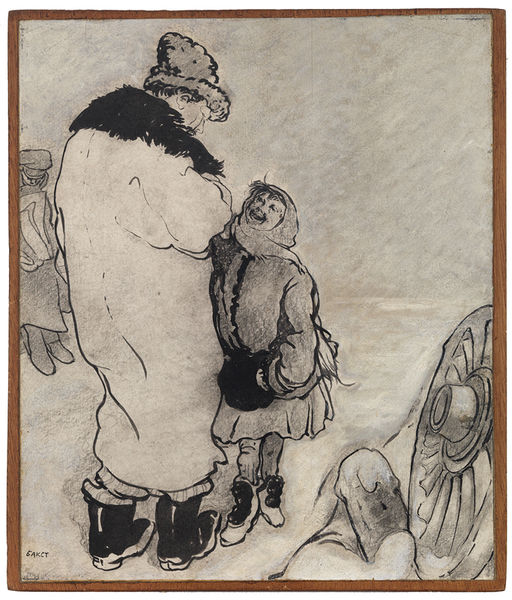
Titel: Man and Girl
Künstler: Leon Bakst
Standort: Amherst (Massachusetts, USA)
Institution: Mead Art Museum, Amherst College
Schlagwörter: pelz, kind, winter, rad, hands, hat, people, stockings, white, women, black, girls, hair, old, skirt, woman, brown, hand, man, stone, girl, village, boy, child, feet, snow, drawing, black and white, coat, fur, mother, scarf, coats, line, sketch, boots, jacket, smile, ice, children, scene, happy, love, person, amsterdam, human, zeichung, family, ink, back, shoe, shoes, boot, legs, lines, carriage, charcoal, cold, windmill, gloves, father, kid, kinf, border, wheel, laughing, daughter, laces, toulouse lautrec, crying, log, warm, har, frozen, boobs, spokes, skates, laugh, muffler, tone, scarves, jackets, muff, lithographie, line art, boo, wagon wheel, beanie, adult, snowmen, black shoes, gaket, bully, gakct